Question: I tried experimenting with private variables and prototypes that didn't use IIFE (which makes objects global so no unique instances).
I tried the following and I'm confused by what I see. I can see it perfectly in the inspector that it's defined but it tells me it's actually not undefined.
What exactly is going on that makes it undefined despite seeing it defined in the inspector?

'''
var Factory = Factory || {};
Factory.Person = function (aname)
{
var name = 'default';
function Person()
{
name = aname;
}
Person.prototype.getName = function() {
return name;
}
return Person;
};
var P = new Factory.Person('test');
alert(P.getName()); //Undefined
'''
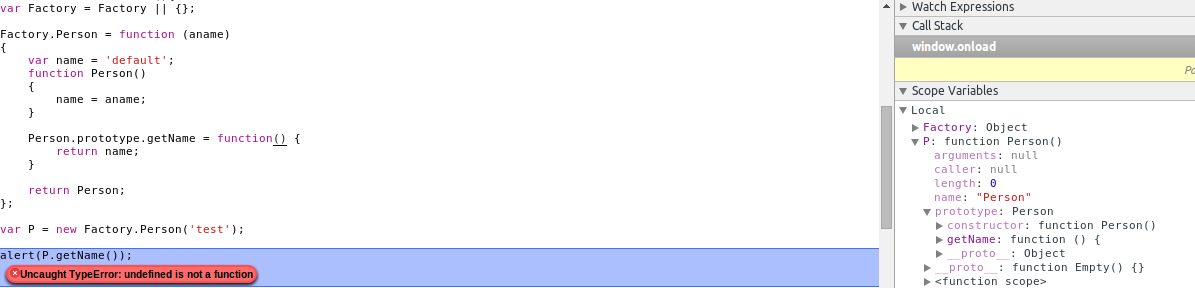
Answer: 'getName' is a property of the of the 'Person' function. It doesn't exist directly on 'Person', only on of 'Person' (created with the 'new' keyword).
(Note that 'Person' and 'Factory.Person' are very different objects).
Since you are using the factory pattern: Don't touch prototypes or the 'new' keyword.
'''
var Factory = Factory || {};
Factory.Person = function (aname)
{
// You need to check for aname here
var name = aname || 'default';
// There doesn't seem to be any point in making Person a function
var Person = {};
// No prototype here
Person.getName = function() {
return name;
}
return Person;
};
// No new keyword here
var P = Factory.Person('test');
alert(P.getName());
'''
---
If you wanted to use prototypes, then you would do it like this:
'''
function Person(aname) {
this.name = aname || 'default';
};
Person.prototype.getName = function() {
return this.name;
}
var p = new Person('test');
alert(p.getName());
'''